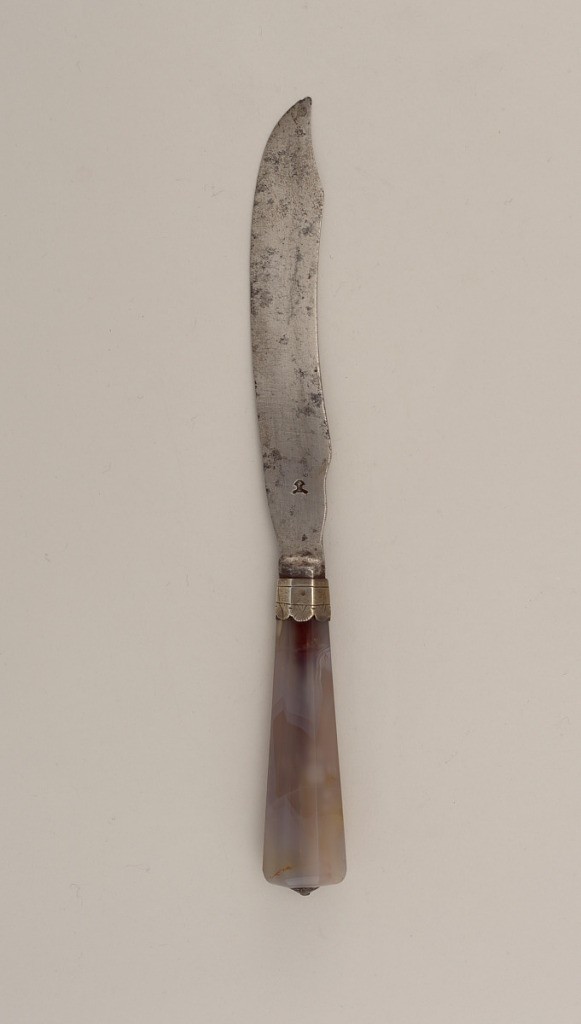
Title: Knife with Agate Handle
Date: ca. 1700–20
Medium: steel, agate, silver
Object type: knife
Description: Sabre-shaped blade with curved upper edge. Plain bolster, silver engraved ferrule with scalloped border. Flaring, faceted agate handle, silver conical mount on top.